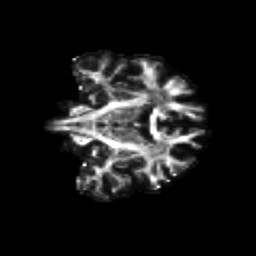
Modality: FA
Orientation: coronal
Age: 36
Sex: male
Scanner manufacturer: siemens
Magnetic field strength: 3 T
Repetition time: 8.6 s
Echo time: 0.095 s